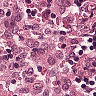
Metastatic tissue present: no